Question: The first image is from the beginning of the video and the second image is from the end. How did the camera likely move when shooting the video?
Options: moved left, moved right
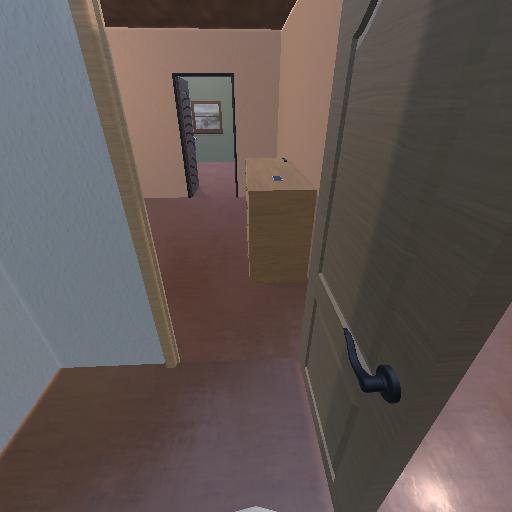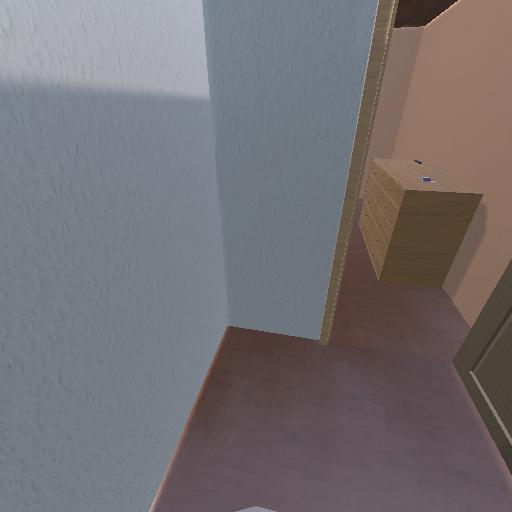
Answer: moved left